Question: I have a point with '[x, y]' coordinate, for example
'Point p = new Point(1, 2)'. I want to visualize it. However, I want this point to an oval, like in the picture below.

How can I do that using 'java Swing'?
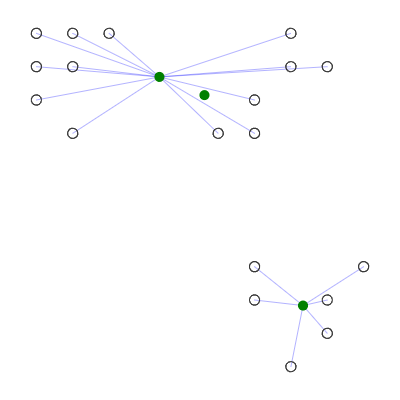
Answer: Determine the size of the oval you want, for example 10 px. Then draw the oval with the x and y points starting at the 'Point' (x and y), minus half the 'size'. Something like:
'''
public class PointsPanel extends JPanel {
List<Point> points = new ArrayList<Point>();
int size = 10;
...
protected void paintComponent(Graphics g) {
super.paintComponent(g);
for (Point p : points) {
int x = p.x - size/2;
int y = p.y - size/2;
g.drawOval(x, y, size, size);
}
}
}
'''
For more general details on painting, see <URL> for other 'drawXxx' and 'fillXxx' methods.